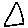
Label: triangle